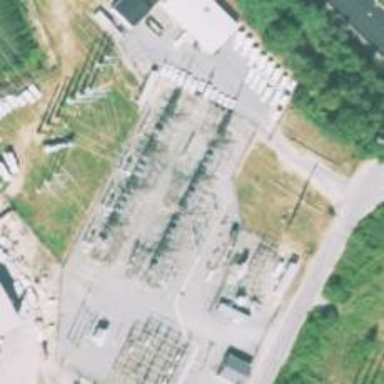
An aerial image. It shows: Switch for power supply.